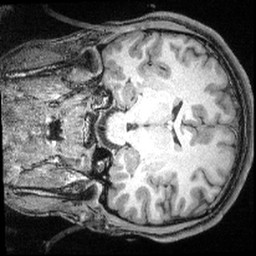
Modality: T1w
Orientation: coronal
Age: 13
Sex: male
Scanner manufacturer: siemens
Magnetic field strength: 3 T
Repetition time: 2.4 s
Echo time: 0.00374 s